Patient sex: M
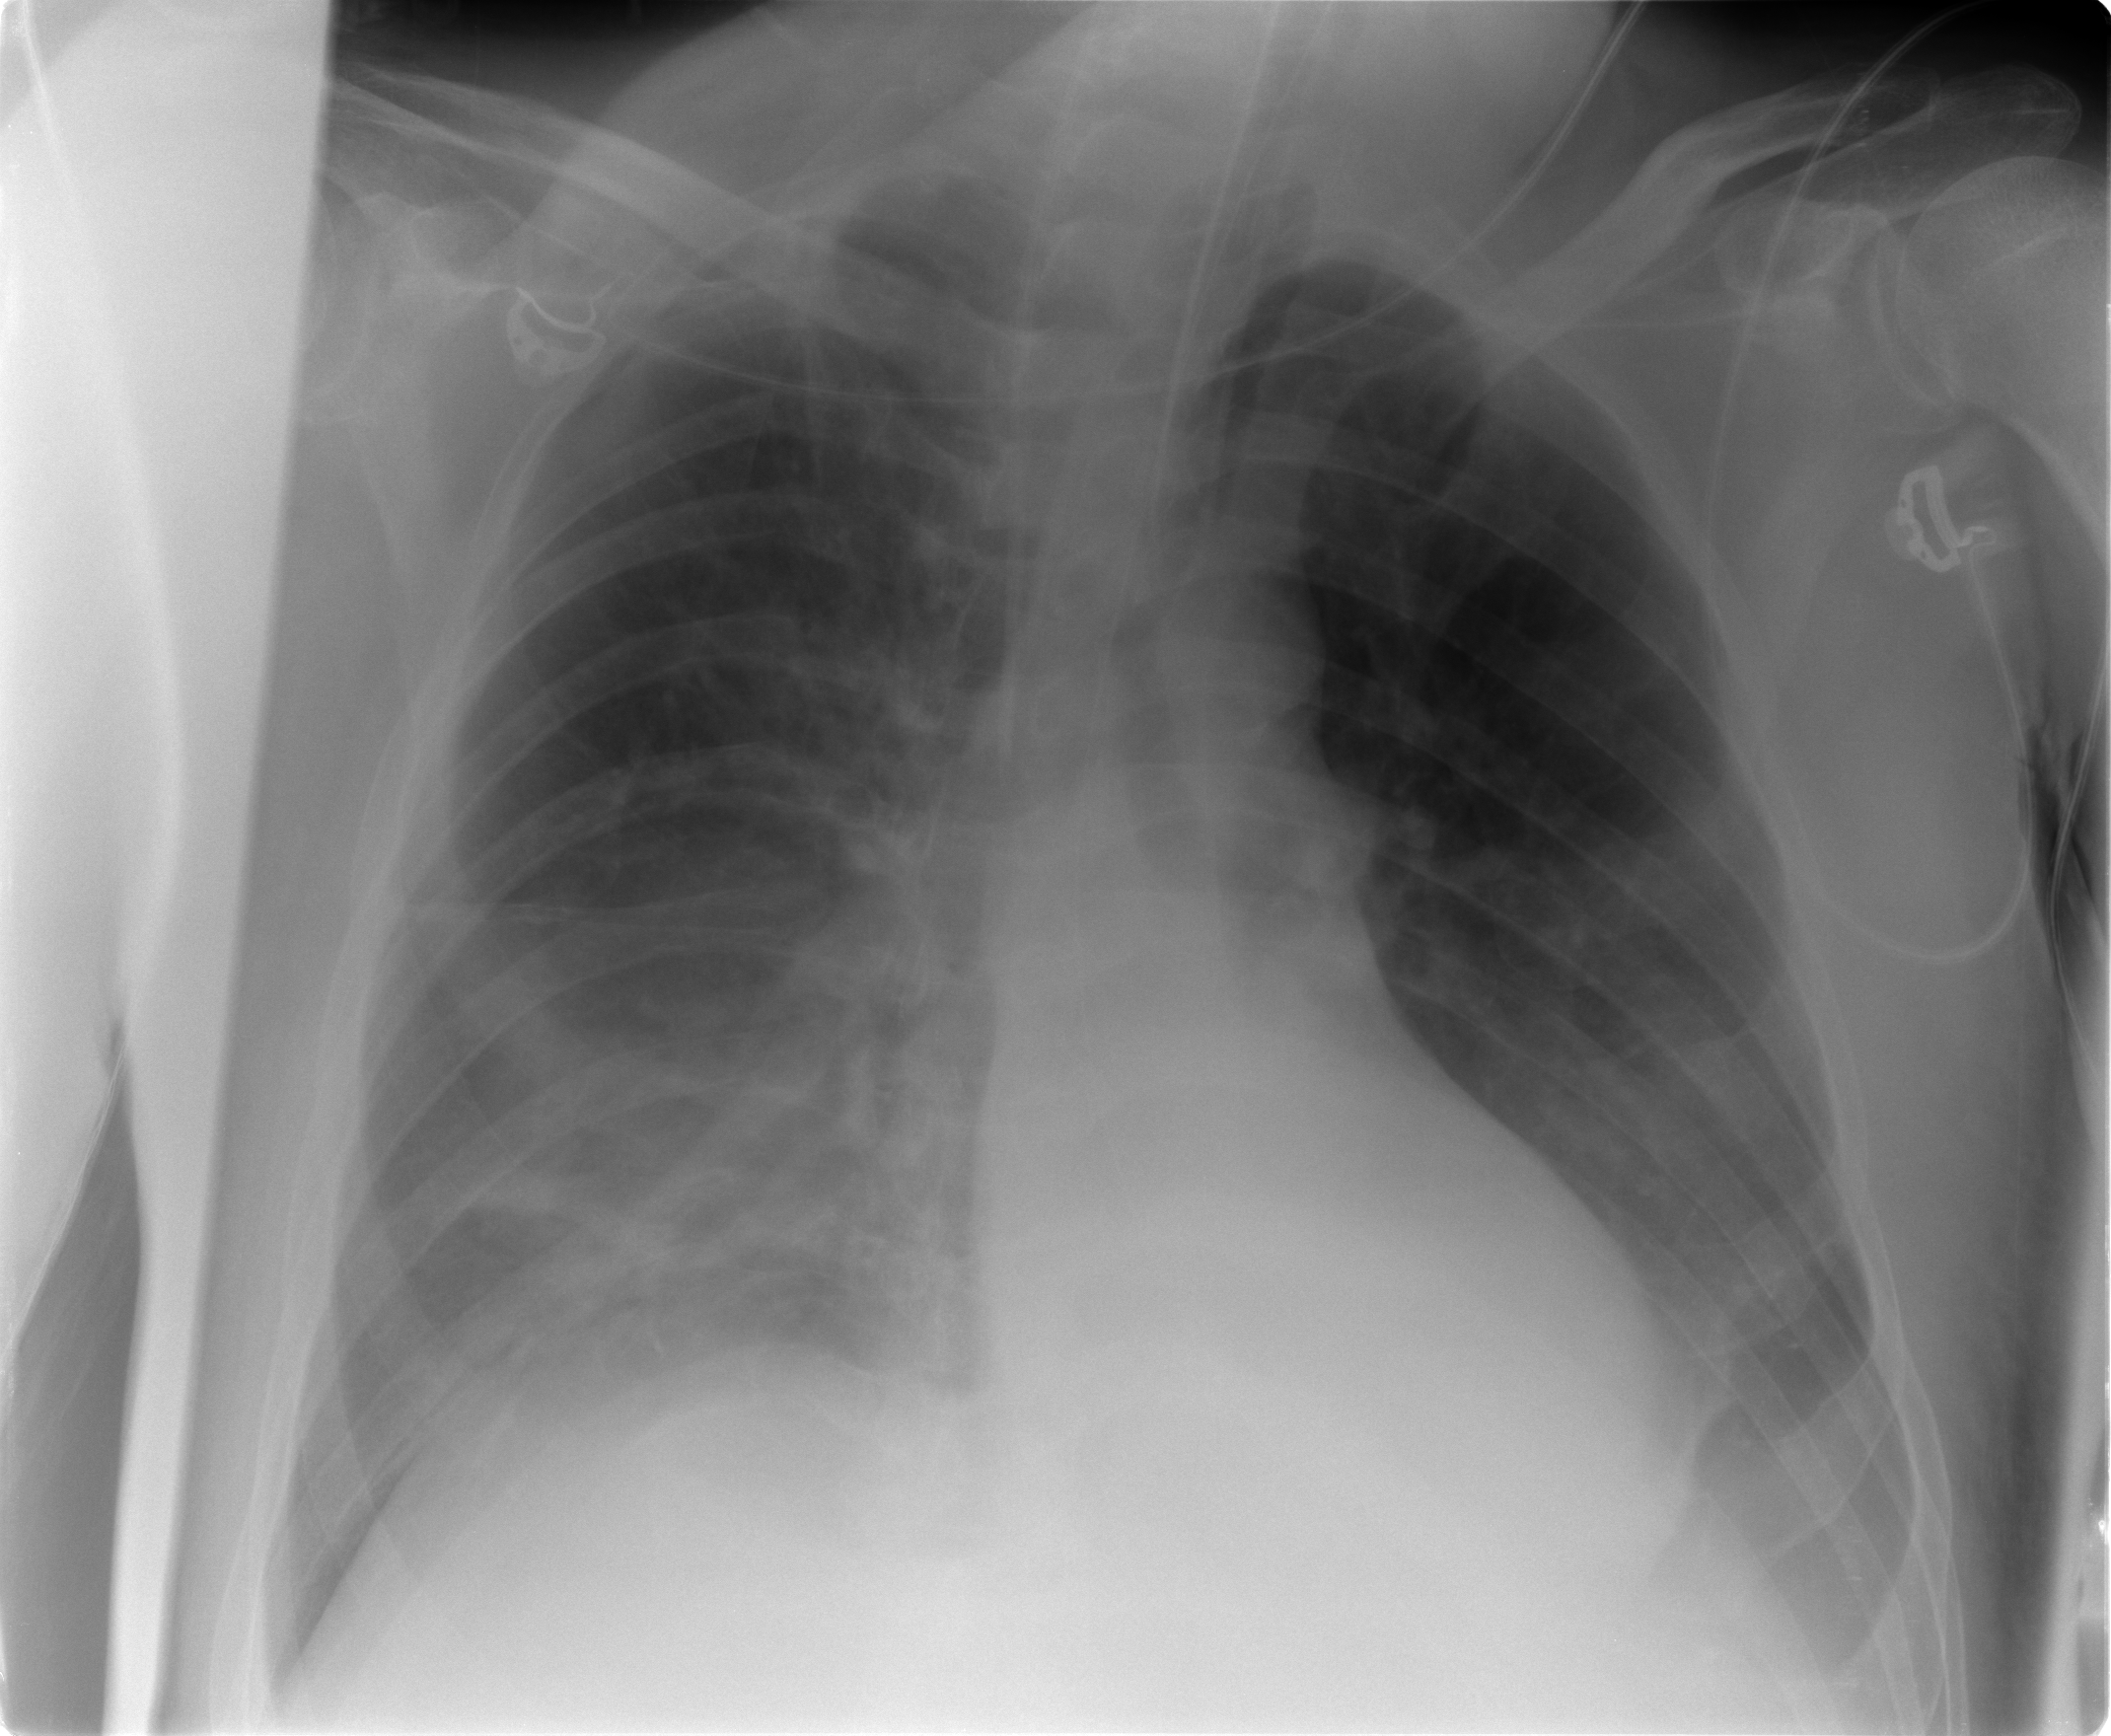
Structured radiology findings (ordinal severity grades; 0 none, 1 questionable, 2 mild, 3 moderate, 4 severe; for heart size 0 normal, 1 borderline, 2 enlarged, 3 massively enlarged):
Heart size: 0
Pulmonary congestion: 2
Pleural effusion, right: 2
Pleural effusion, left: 2
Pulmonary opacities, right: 2
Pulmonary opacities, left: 0
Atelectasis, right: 2
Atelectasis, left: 2